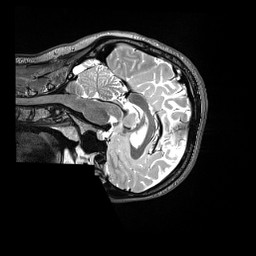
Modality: T2w
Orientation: sagittal
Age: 29
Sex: female
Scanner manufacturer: siemens
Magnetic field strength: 3 T
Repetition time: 3.2 s
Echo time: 0.563 s